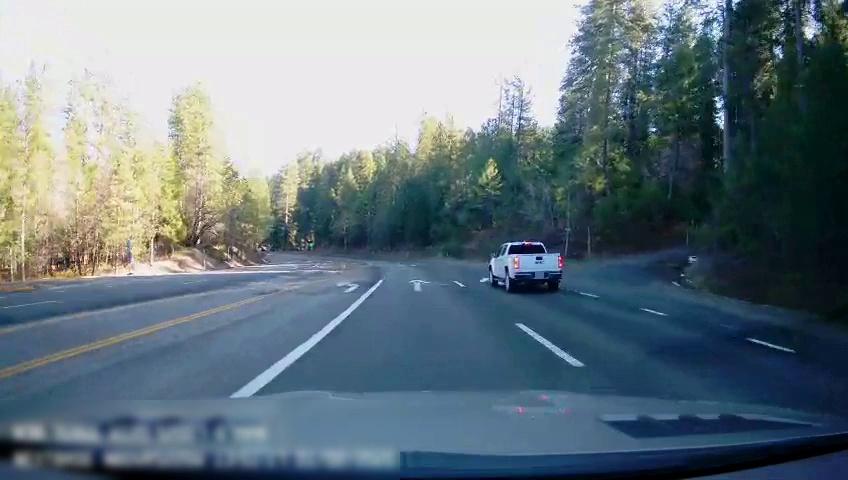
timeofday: Day
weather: Sunny
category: Drivable Space
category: Vehicles | Truck
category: Lanes | Current Lane
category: Lanes | Alternate Lane
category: Lanes | Current Lane
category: Lanes | Alternate Lane
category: Lanes | Opposite Lane
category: Lanes | Opposite Lane
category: Traffic | Signs